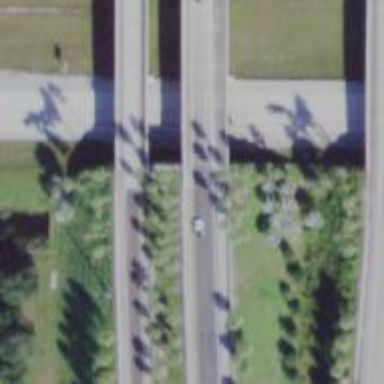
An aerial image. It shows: Bridge over motorway link with trumpet junction.